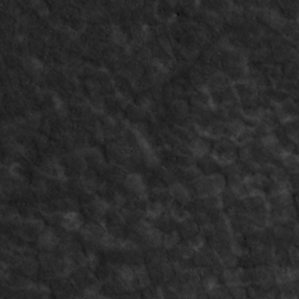
Label: non_frost